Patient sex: F
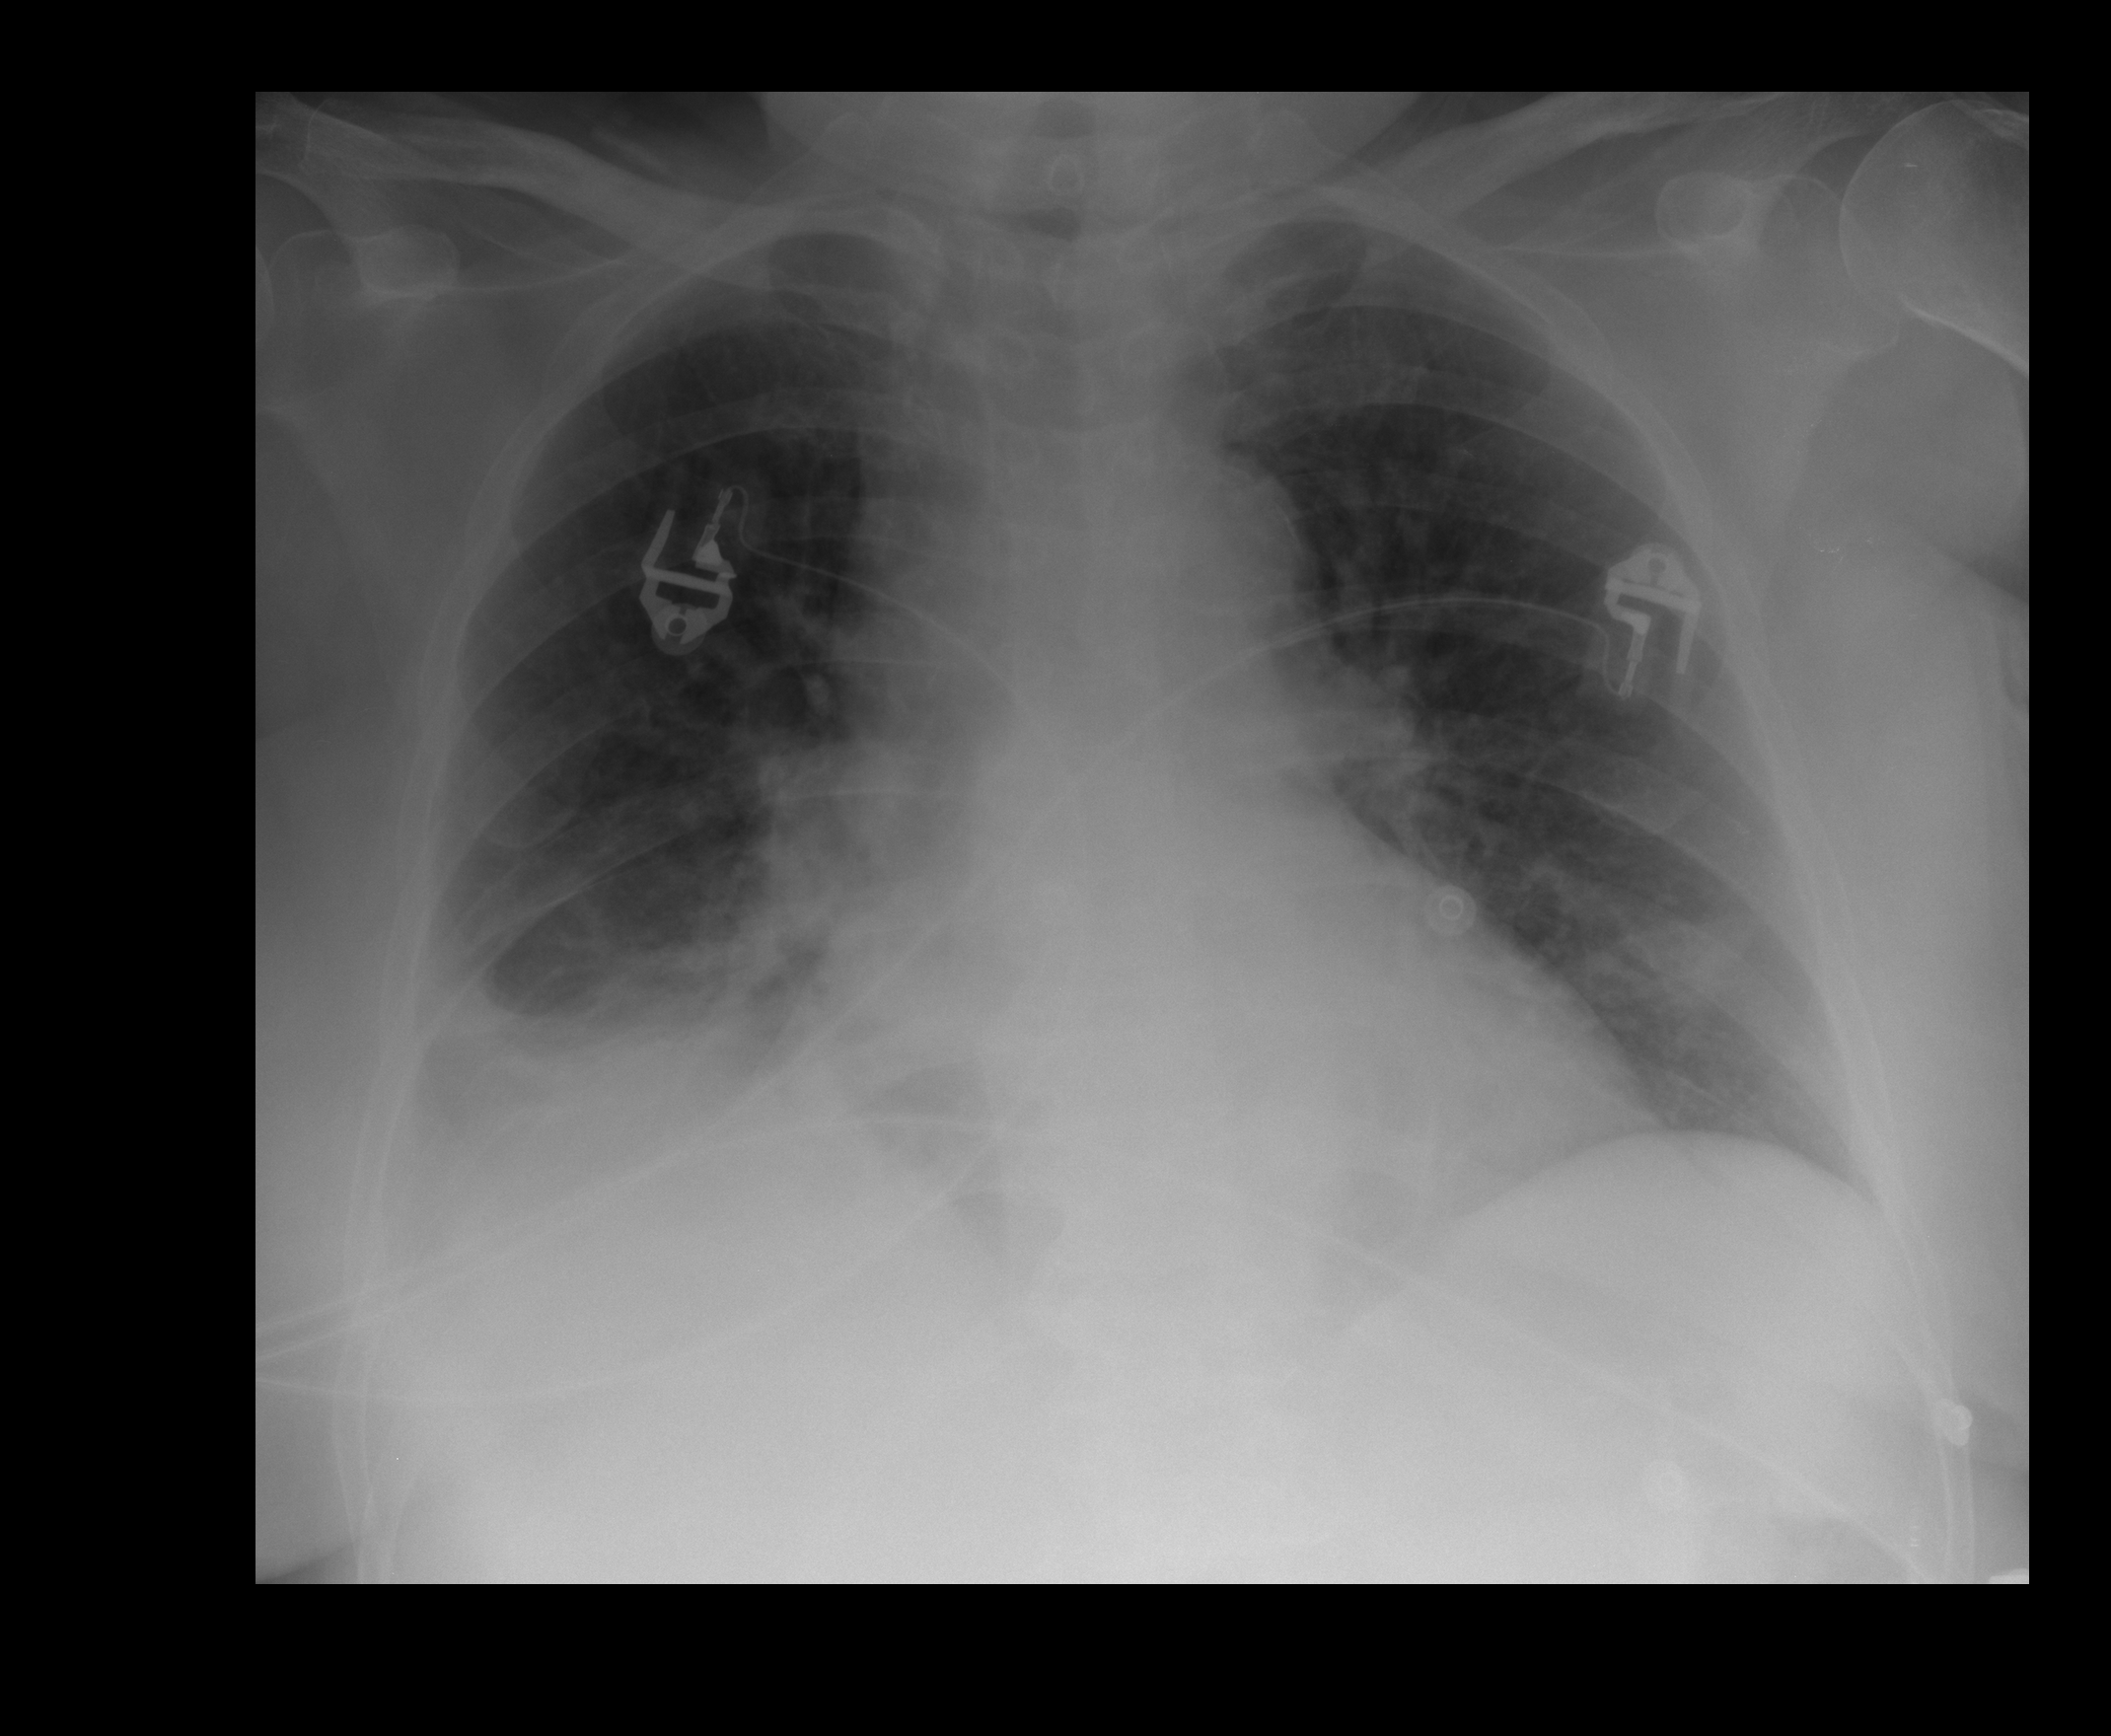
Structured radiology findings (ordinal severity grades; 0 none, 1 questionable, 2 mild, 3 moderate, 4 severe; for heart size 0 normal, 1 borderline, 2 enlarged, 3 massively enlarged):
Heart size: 0
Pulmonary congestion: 2
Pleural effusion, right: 2
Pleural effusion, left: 2
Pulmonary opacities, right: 0
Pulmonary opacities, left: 0
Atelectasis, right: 2
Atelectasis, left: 2